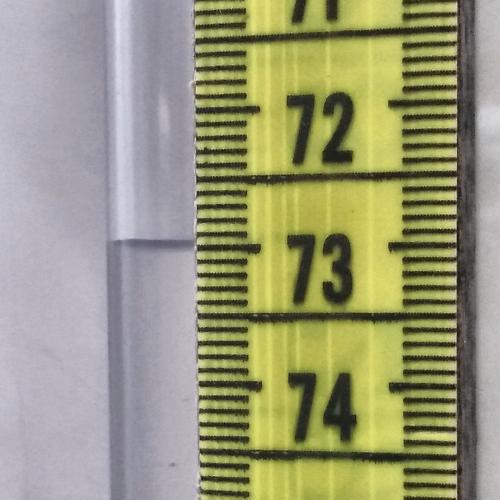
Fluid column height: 73.0 cm